This grayscale texture is a bearing vibration snapshot reshaped row-by-row into a square image. Determine the bearing's health state. Answer with exactly one of: normal, inner_race, outer_race, ball.
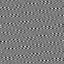
Answer: outer_race